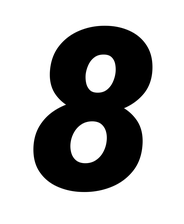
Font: Roboto-Italic_Black_Italic